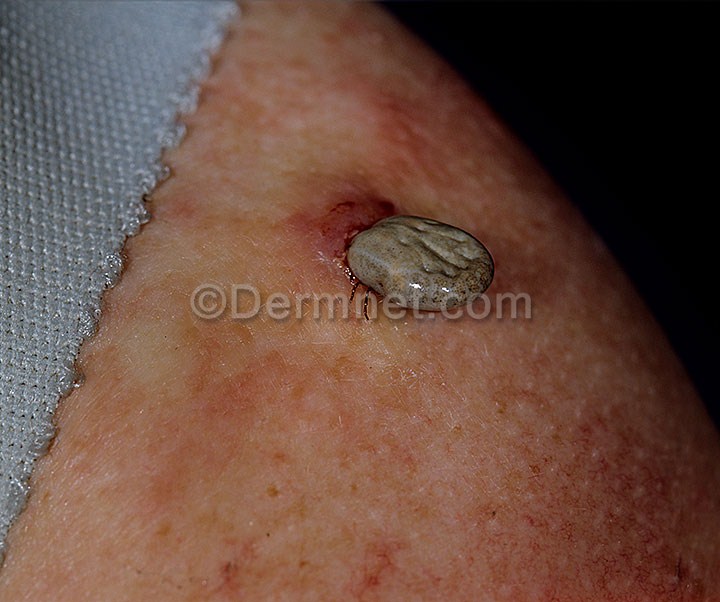
Disease: Scabies Lyme Disease and other Infestations and Bites